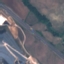
Label: Highway